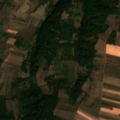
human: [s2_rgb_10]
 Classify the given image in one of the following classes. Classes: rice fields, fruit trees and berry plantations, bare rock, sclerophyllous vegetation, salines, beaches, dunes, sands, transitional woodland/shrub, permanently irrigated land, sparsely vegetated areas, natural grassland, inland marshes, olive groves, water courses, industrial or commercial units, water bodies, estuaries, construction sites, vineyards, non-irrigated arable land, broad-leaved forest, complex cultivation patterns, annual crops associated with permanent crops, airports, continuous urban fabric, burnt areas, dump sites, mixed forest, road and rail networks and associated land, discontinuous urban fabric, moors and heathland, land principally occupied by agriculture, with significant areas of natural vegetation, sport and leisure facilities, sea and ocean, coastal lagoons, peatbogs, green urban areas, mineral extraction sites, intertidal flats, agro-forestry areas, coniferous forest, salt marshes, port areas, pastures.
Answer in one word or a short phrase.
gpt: non-irrigated arable land, complex cultivation patterns, broad-leaved forest, transitional woodland/shrub